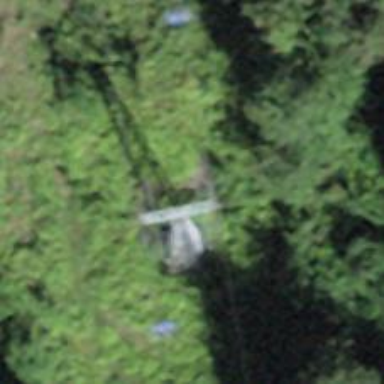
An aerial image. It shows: Pylon for aerialway.